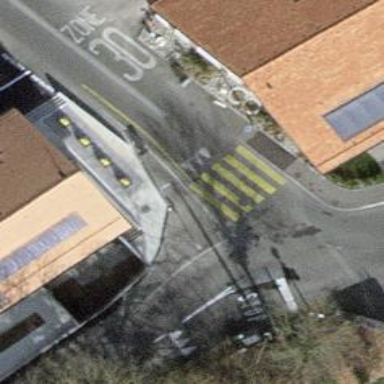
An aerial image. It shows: Marked zebra crossing on the road.